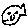
Label: fish